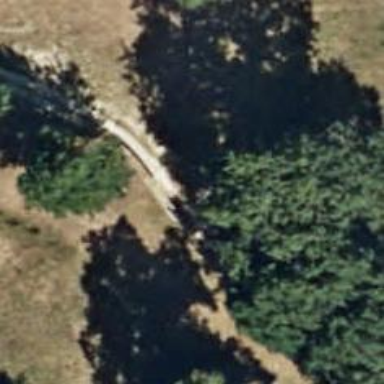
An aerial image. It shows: Unpaved footway.